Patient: sex F, age 34
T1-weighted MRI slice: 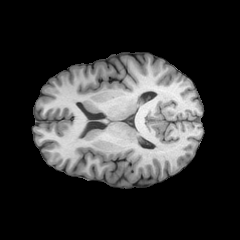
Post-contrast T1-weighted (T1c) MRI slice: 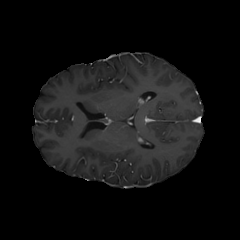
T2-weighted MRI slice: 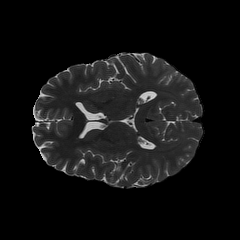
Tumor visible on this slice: no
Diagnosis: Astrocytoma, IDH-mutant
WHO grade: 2